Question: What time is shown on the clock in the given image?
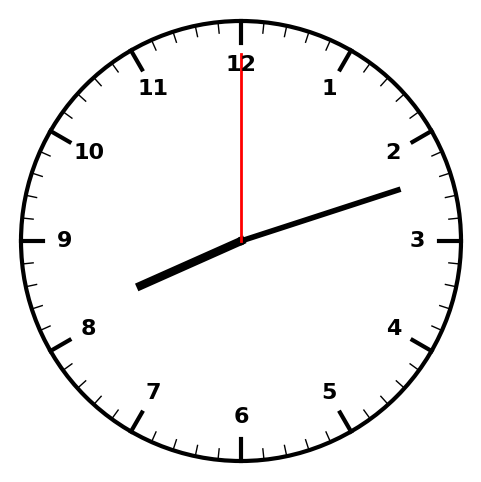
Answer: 08:12:00